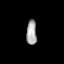
Tissue: prostate
Cell type: Fibroblasts
Senescence score: 0.7023
Nuclear area (px): 245
Mean DAPI intensity: 168.608